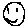
Label: smiley face